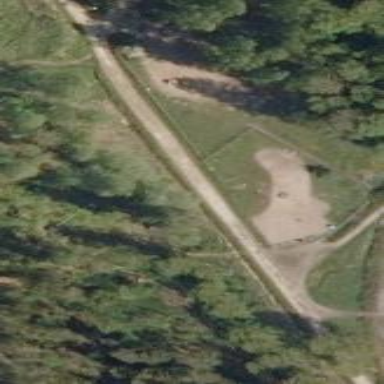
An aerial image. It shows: Dog park enclosed by fence.